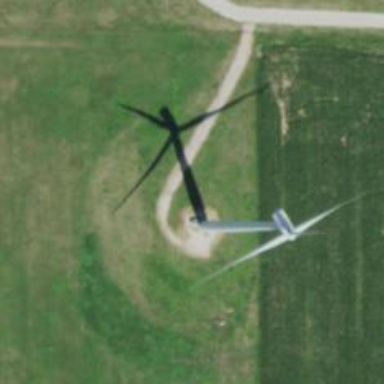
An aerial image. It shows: Wind generator powered by wind. The generator type is horizontal axis and it uses wind turbines.